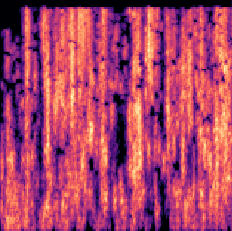
Sound class: Rain